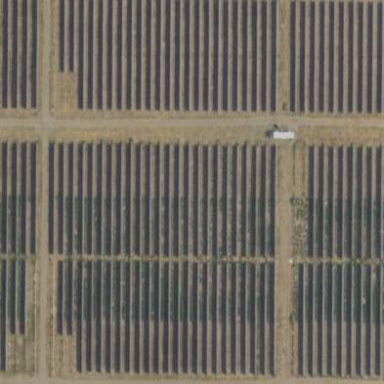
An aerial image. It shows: Solar power generator with photovoltaic panels.